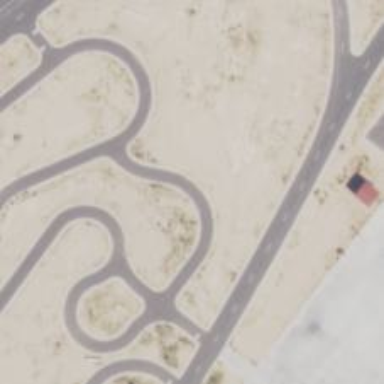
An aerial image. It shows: Raceway for motor sports.